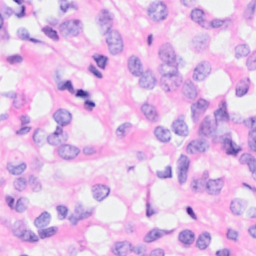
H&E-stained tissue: Breast